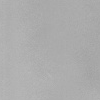
Atmospheric dust classification: dusty